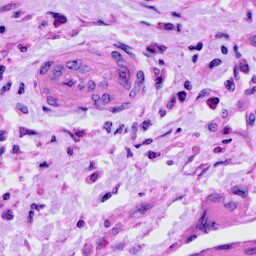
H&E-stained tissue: Cervix